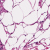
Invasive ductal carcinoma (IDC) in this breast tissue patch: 1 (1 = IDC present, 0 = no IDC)